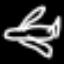
Label: airplane